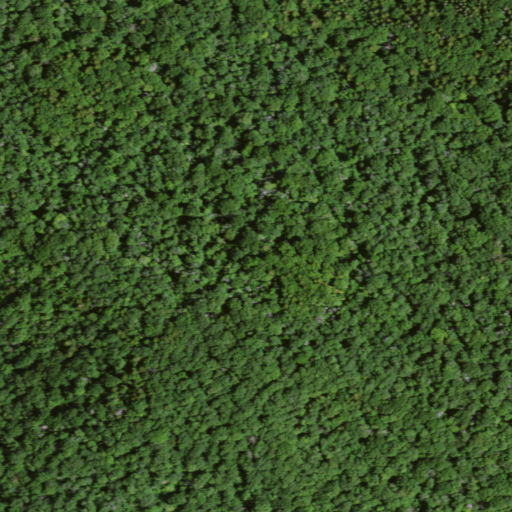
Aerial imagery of mountain in New York named Payne Mountain containing deciduous forest, evergreen forest, and mixed forest